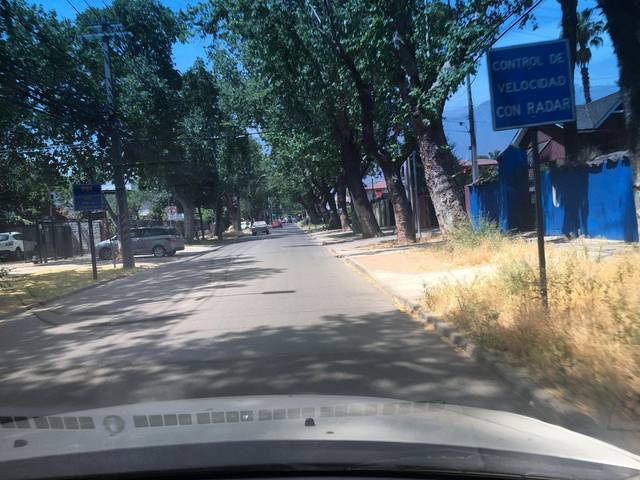
Region: Chile
Coordinates: -33.448, -70.571